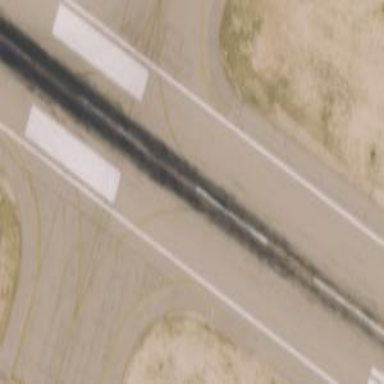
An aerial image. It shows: Image of taxiway at airport.